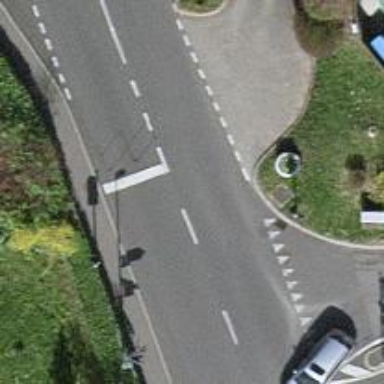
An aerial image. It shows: Road with traffic signals.